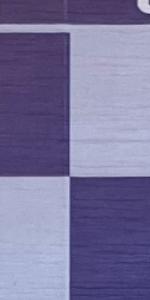
Label: Empty